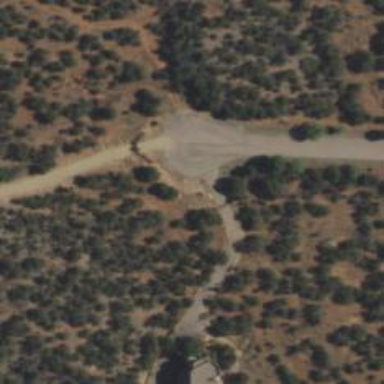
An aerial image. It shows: Driveway.